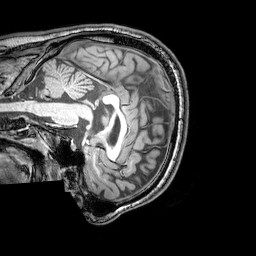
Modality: T1w
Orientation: sagittal
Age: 25
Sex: male
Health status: healthy
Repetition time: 0.081 s
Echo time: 0.037 s